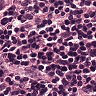
Metastatic tissue present: yes